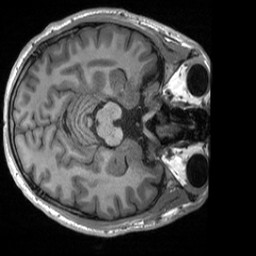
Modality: T1w
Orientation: axial
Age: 26
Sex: male
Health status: healthy
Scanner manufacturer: siemens
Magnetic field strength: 3 T
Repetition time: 2 s
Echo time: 0.00232 s